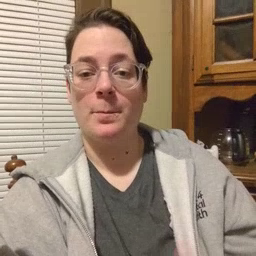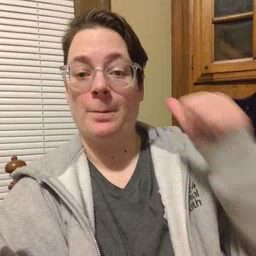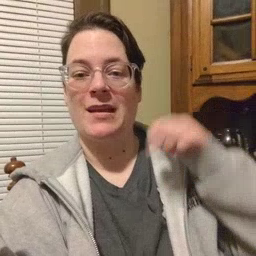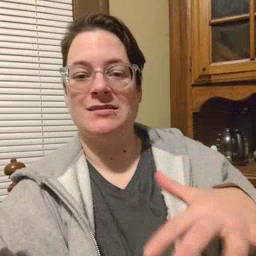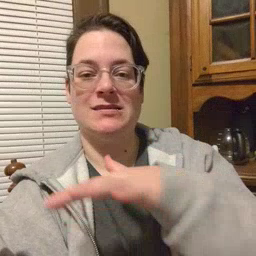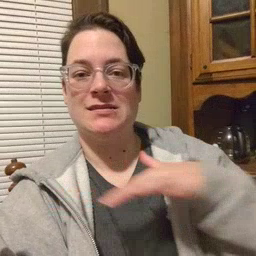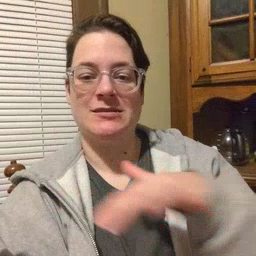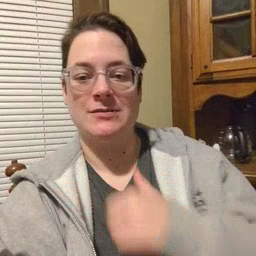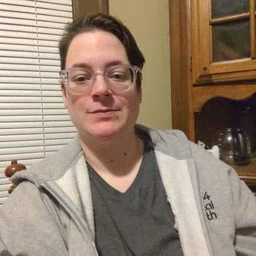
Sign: backyard